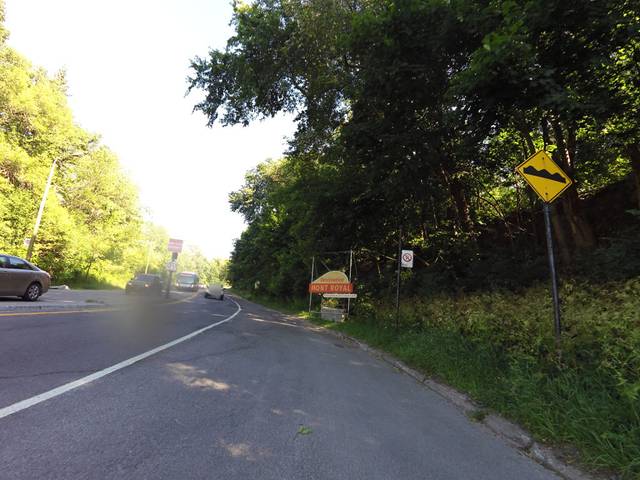
Region: Canada
Coordinates: 45.515, -73.591